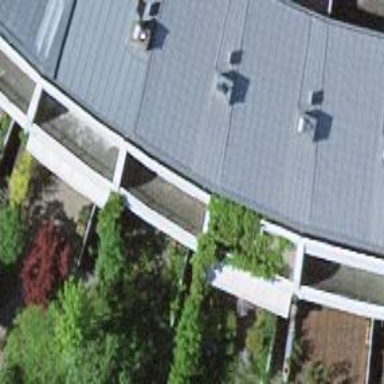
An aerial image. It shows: Terrace building with flat roof.